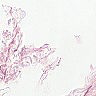
Metastatic tissue present: no